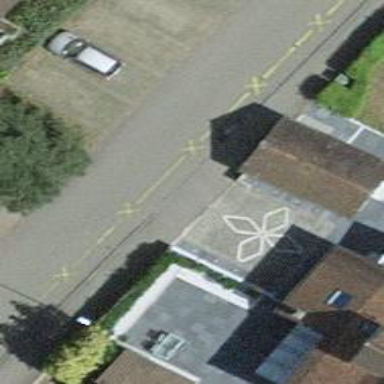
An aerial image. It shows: Garage.